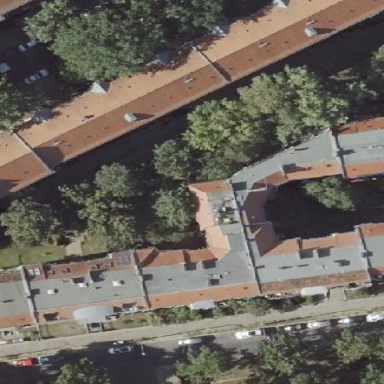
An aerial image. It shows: Apartment building with double saltbox roof shape.